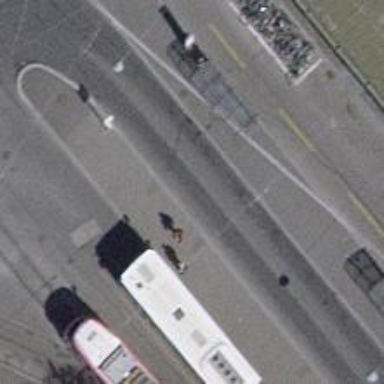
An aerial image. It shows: Service road with trolley wire.